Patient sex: M
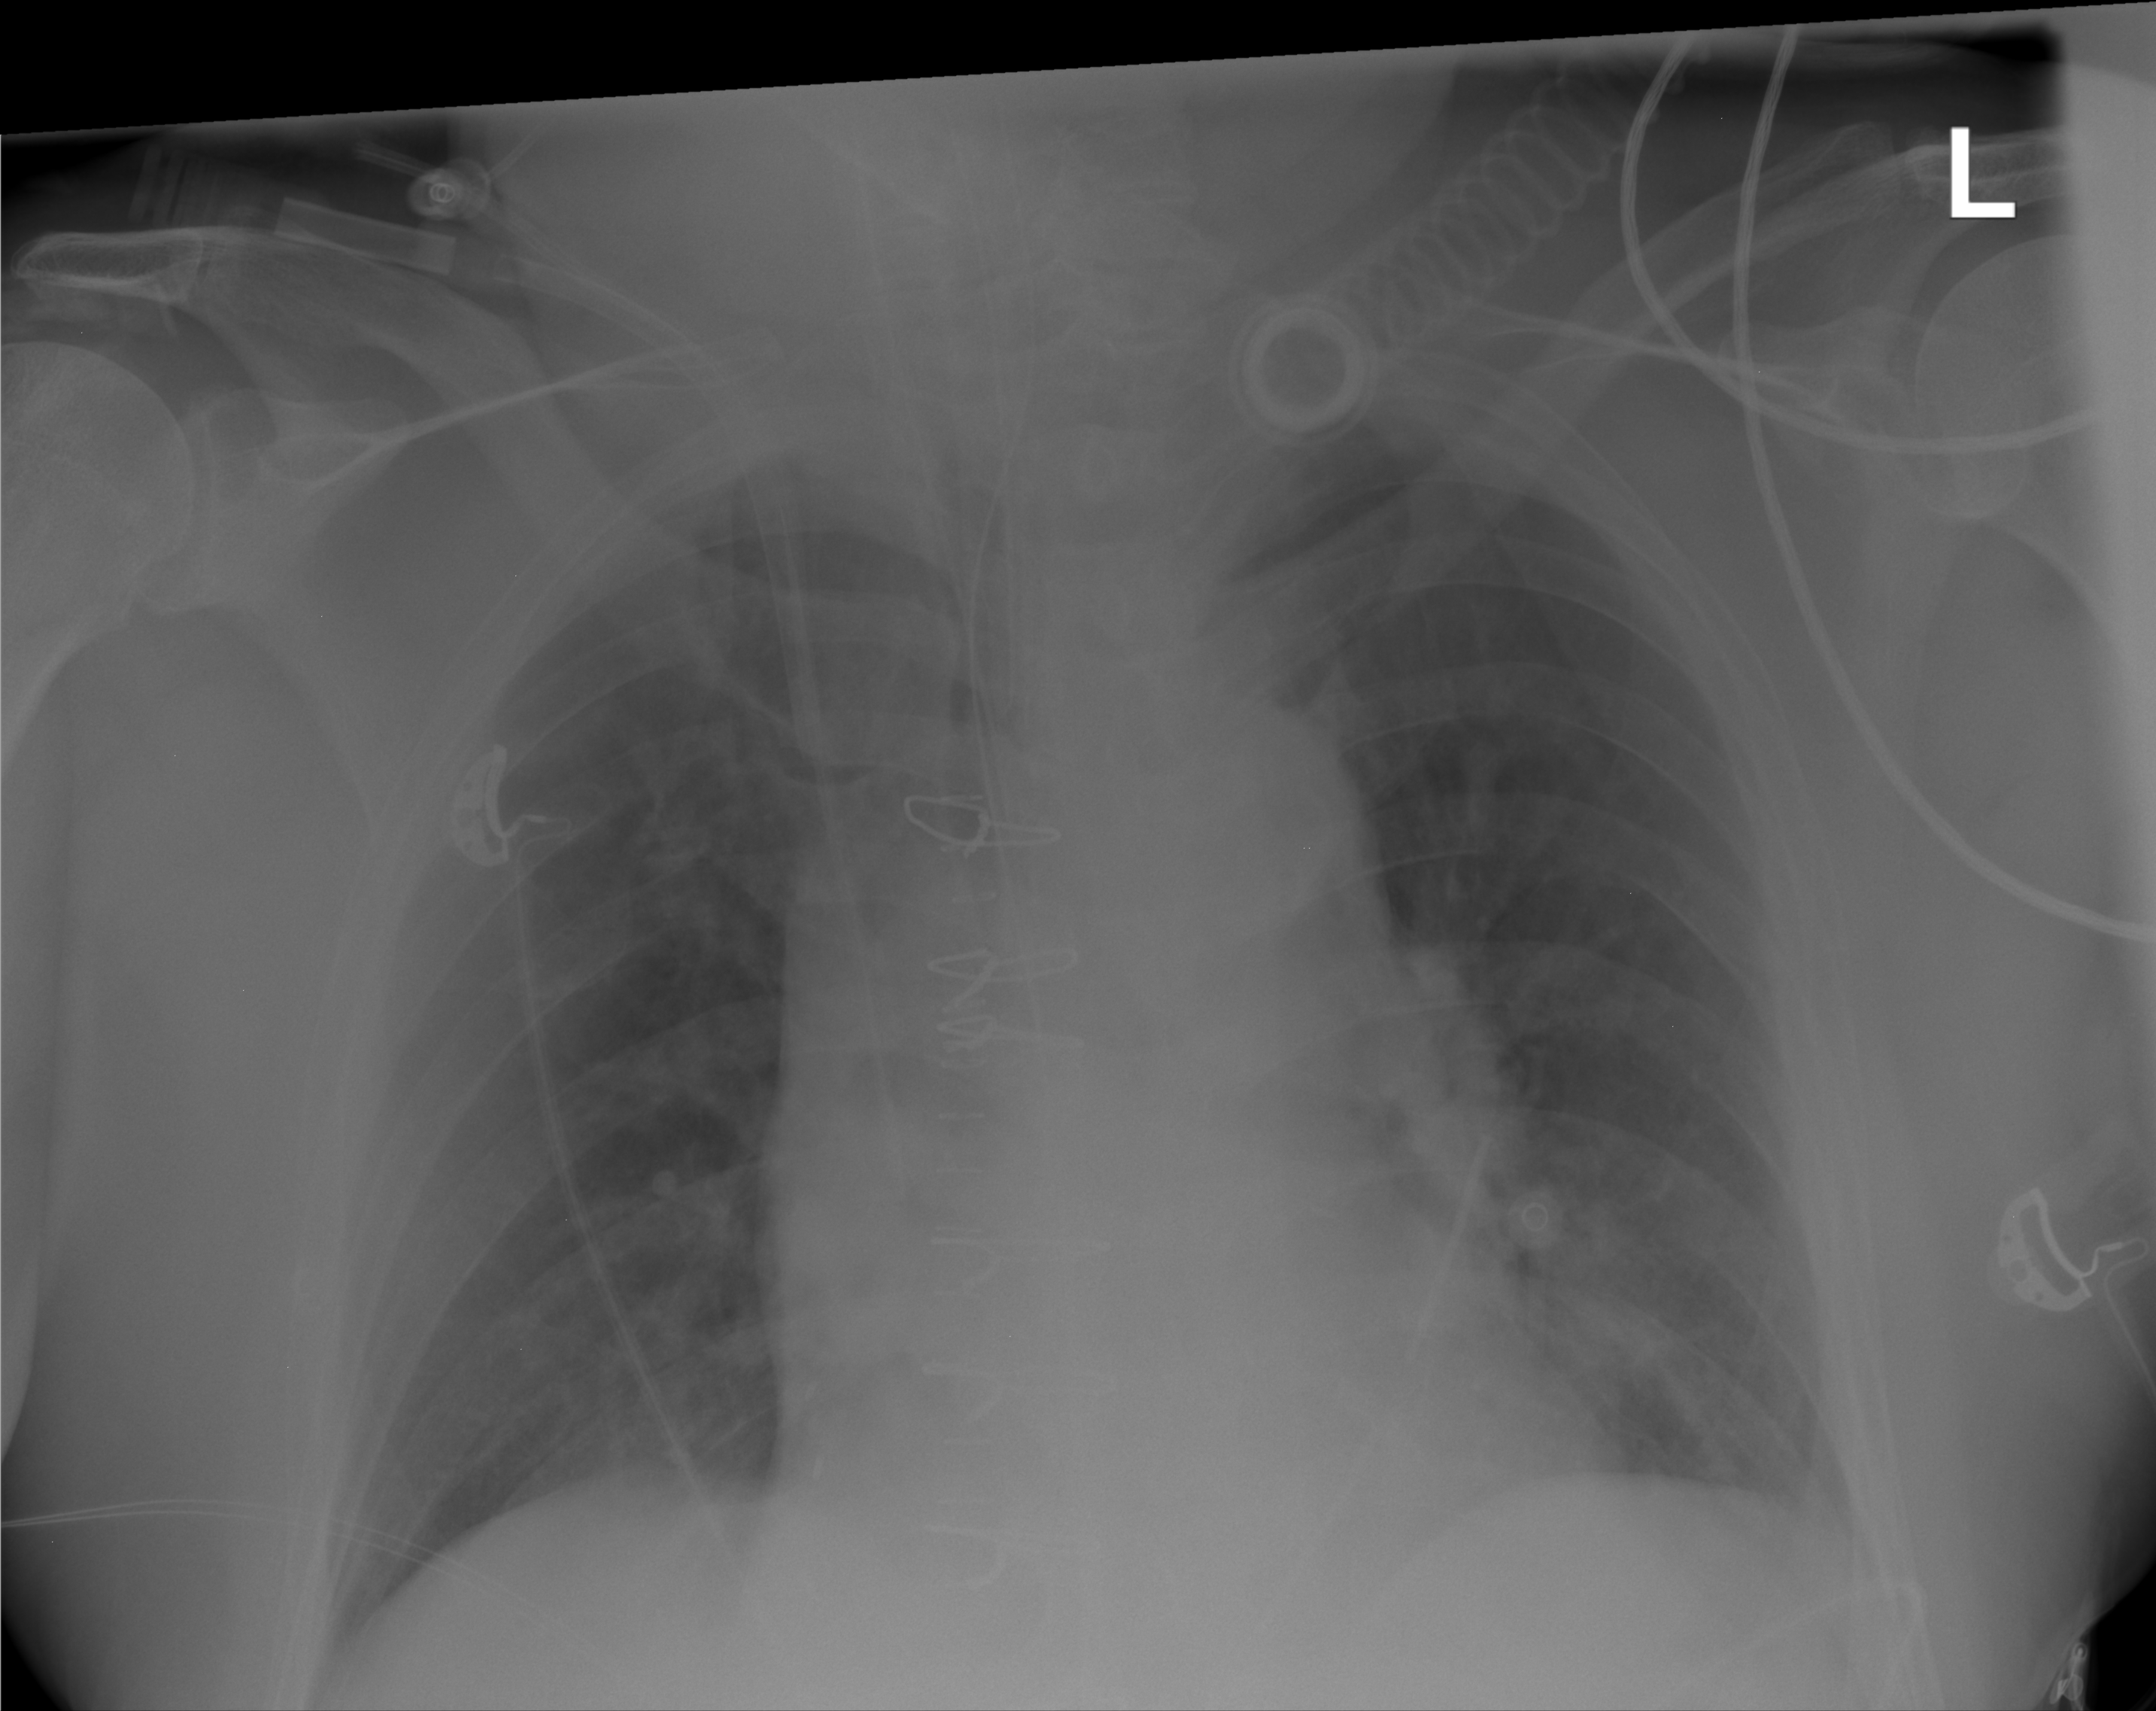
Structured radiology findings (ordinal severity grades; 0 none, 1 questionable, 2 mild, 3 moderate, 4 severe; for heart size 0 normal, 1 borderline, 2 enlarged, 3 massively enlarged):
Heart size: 1
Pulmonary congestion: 1
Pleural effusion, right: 0
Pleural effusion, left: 1
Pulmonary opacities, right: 0
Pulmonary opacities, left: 1
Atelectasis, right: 0
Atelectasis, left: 1